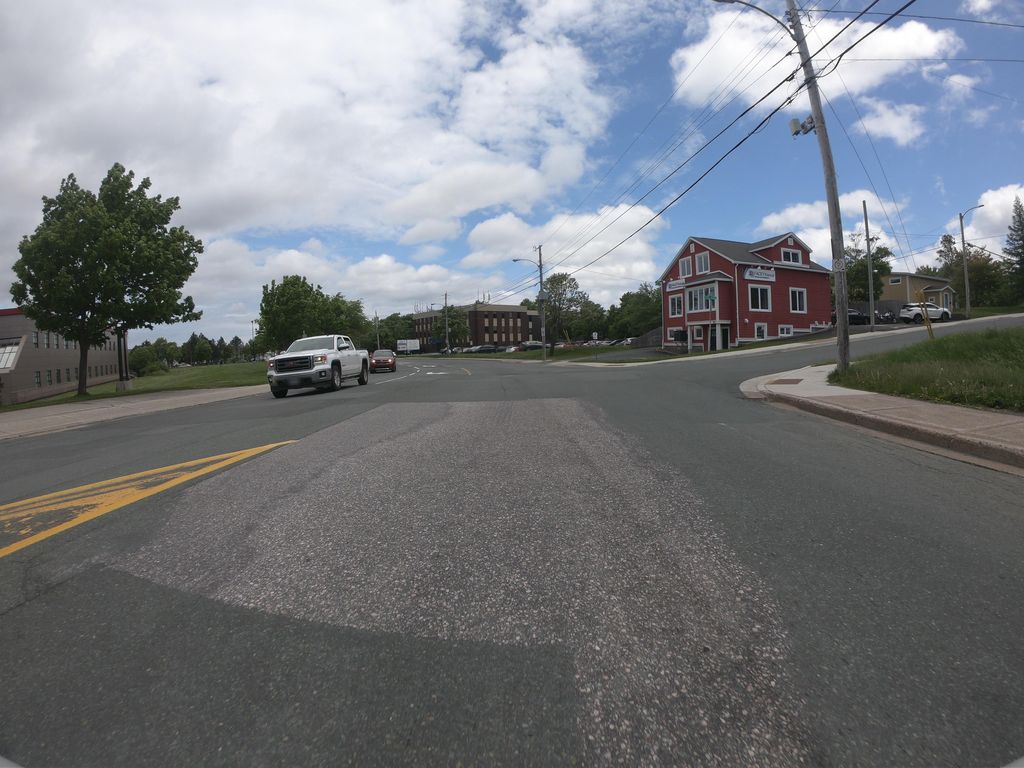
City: st_johns